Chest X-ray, PA view. Patient: 43 years old, sex F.
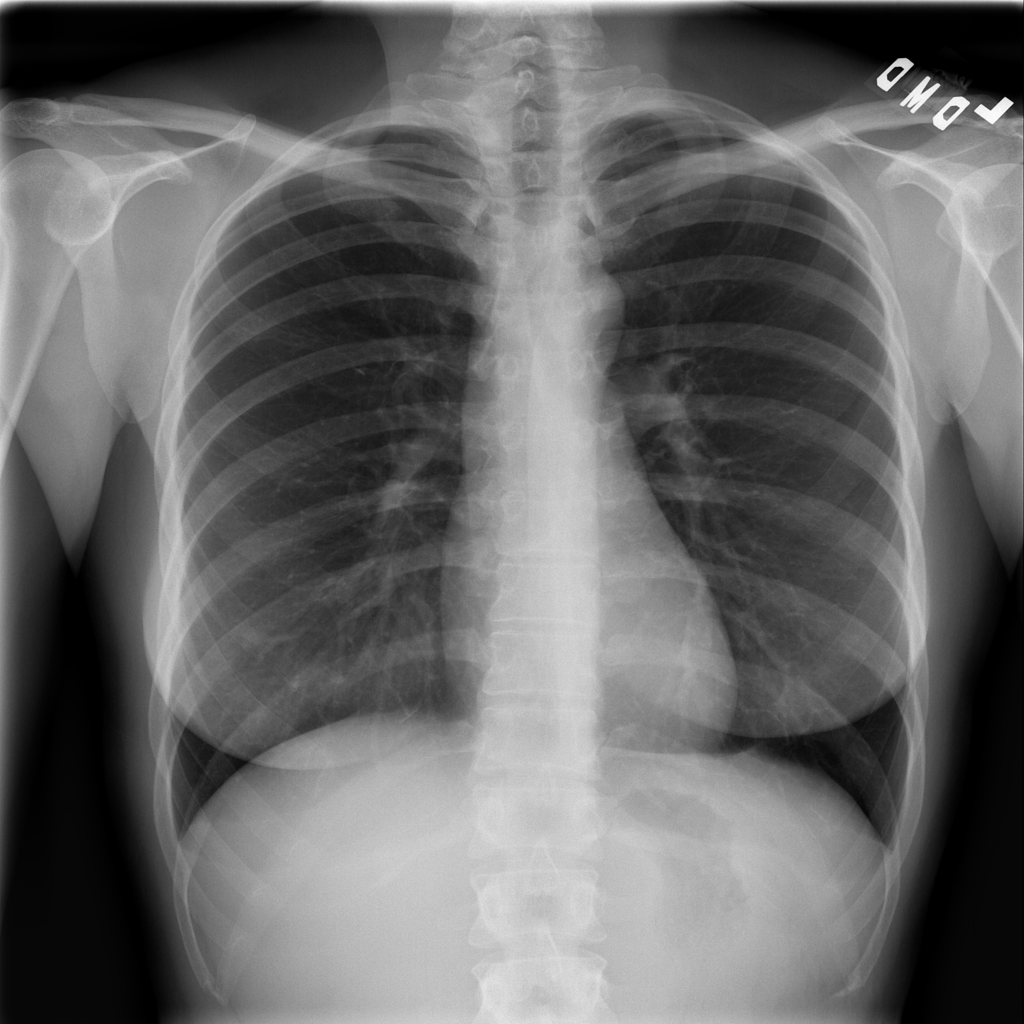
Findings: No Finding